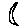
Label: moon